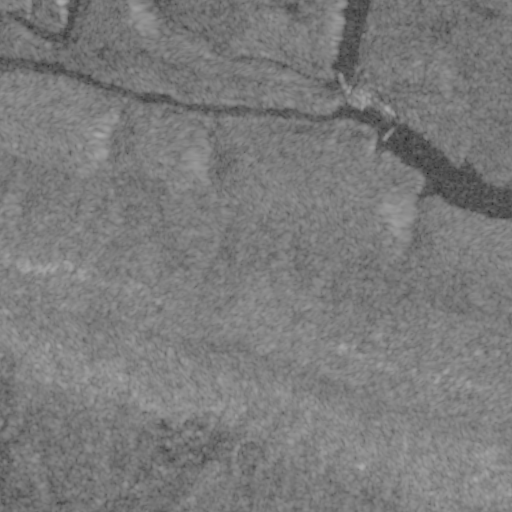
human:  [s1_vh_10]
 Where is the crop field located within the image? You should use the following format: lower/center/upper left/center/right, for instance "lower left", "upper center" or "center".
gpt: The crop field is located in the center left of the image.
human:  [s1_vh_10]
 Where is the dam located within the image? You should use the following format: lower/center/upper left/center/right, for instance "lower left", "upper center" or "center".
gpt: The dam is located in the upper right of the image.
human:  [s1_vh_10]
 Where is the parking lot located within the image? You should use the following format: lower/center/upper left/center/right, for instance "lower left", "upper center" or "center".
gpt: The parking lot is located in the upper right of the image.
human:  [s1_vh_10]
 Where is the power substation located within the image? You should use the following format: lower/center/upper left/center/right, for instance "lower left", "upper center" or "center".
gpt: The power substation is located in the upper right of the image.
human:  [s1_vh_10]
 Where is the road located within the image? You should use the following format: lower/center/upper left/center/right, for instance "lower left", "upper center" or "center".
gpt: There is no road in the image.

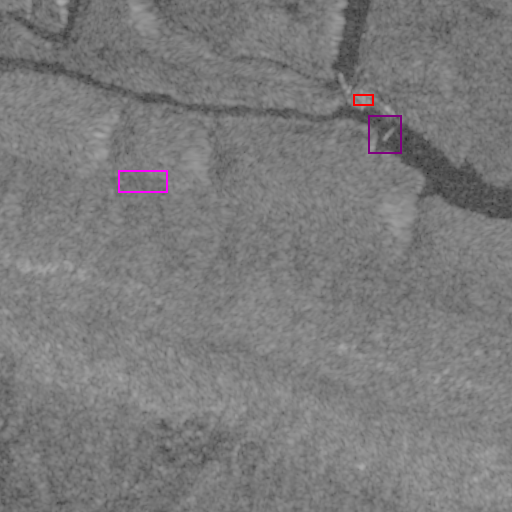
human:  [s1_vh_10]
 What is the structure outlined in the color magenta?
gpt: The structure outlined in magenta is a crop field.
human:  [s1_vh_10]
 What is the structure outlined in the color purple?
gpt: The structure outlined in purple is a dam.
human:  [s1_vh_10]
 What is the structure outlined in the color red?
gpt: The structure outlined in red is a power substation.
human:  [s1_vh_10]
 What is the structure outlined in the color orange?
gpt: There is no orange outline.